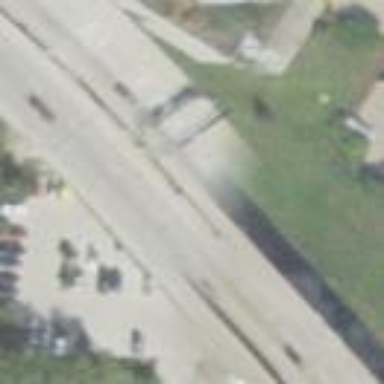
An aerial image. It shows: Viaduct bridge made of concrete.